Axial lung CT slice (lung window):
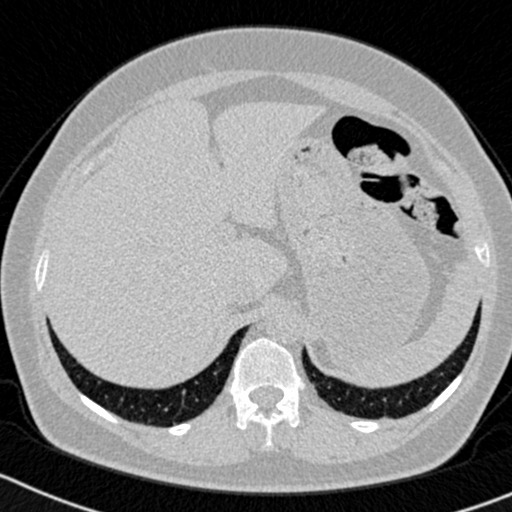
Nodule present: no